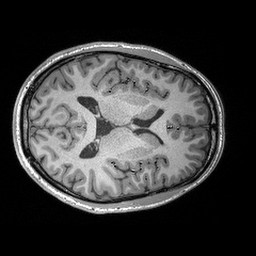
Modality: T1w
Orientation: axial
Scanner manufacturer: siemens
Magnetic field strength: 3 T
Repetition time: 2.3 s
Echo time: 0.00298 s